The image is an STFT spectrogram (time versus frequency) of a rolling-element bearing's vibration signal. Classify the bearing condition as one of: normal, inner_race, outer_race, ball.
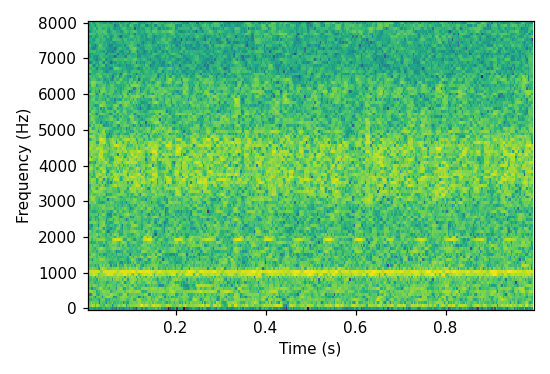
Answer: normal